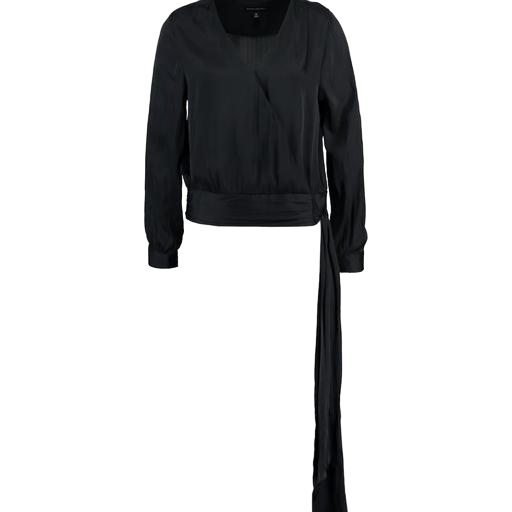
black long-sleeved wrap top, black long-sleeve wrap top, black long-sleeve faux-wrap blouse, white background